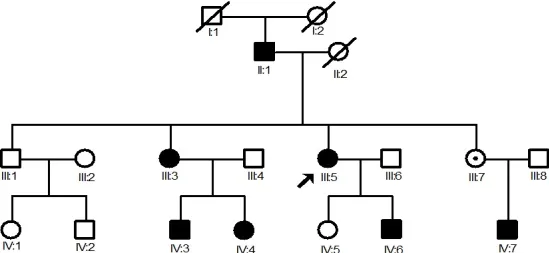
Pedigree of the Chinese family with ICN. The squares and the circles represent males and females, respectively. The index patient is marked with an arrow. The black-filled symbols indicate patients with idiopathic congenital nystagmus, the dotted circles represent female carriers, and a diagonal line symbol indicates a deceased family member.
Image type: pathology (immunostaining)